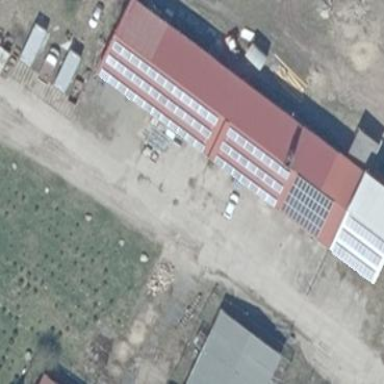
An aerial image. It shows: Commercial building with small solar photovoltaic panel as power generator.